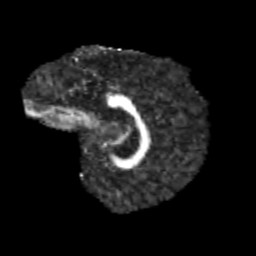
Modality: FA
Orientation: sagittal
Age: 11
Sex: male
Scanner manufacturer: siemens
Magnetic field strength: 3 T
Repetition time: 3.8 s
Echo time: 0.07 s